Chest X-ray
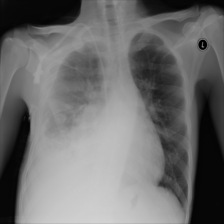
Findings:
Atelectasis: positive
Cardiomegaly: negative
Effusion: positive
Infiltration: negative
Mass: negative
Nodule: negative
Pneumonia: negative
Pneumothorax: negative
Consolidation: negative
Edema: negative
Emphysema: negative
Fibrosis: negative
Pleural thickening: negative
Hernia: negative